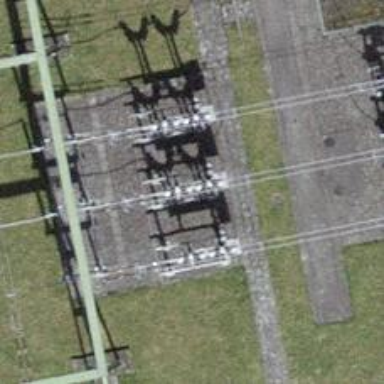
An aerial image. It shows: Switch used for power control.